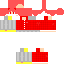
A female human skin with pale skin, wearing brown long hair dressed in a red hoodie and red pants, featuring a closed mouth.